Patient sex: F
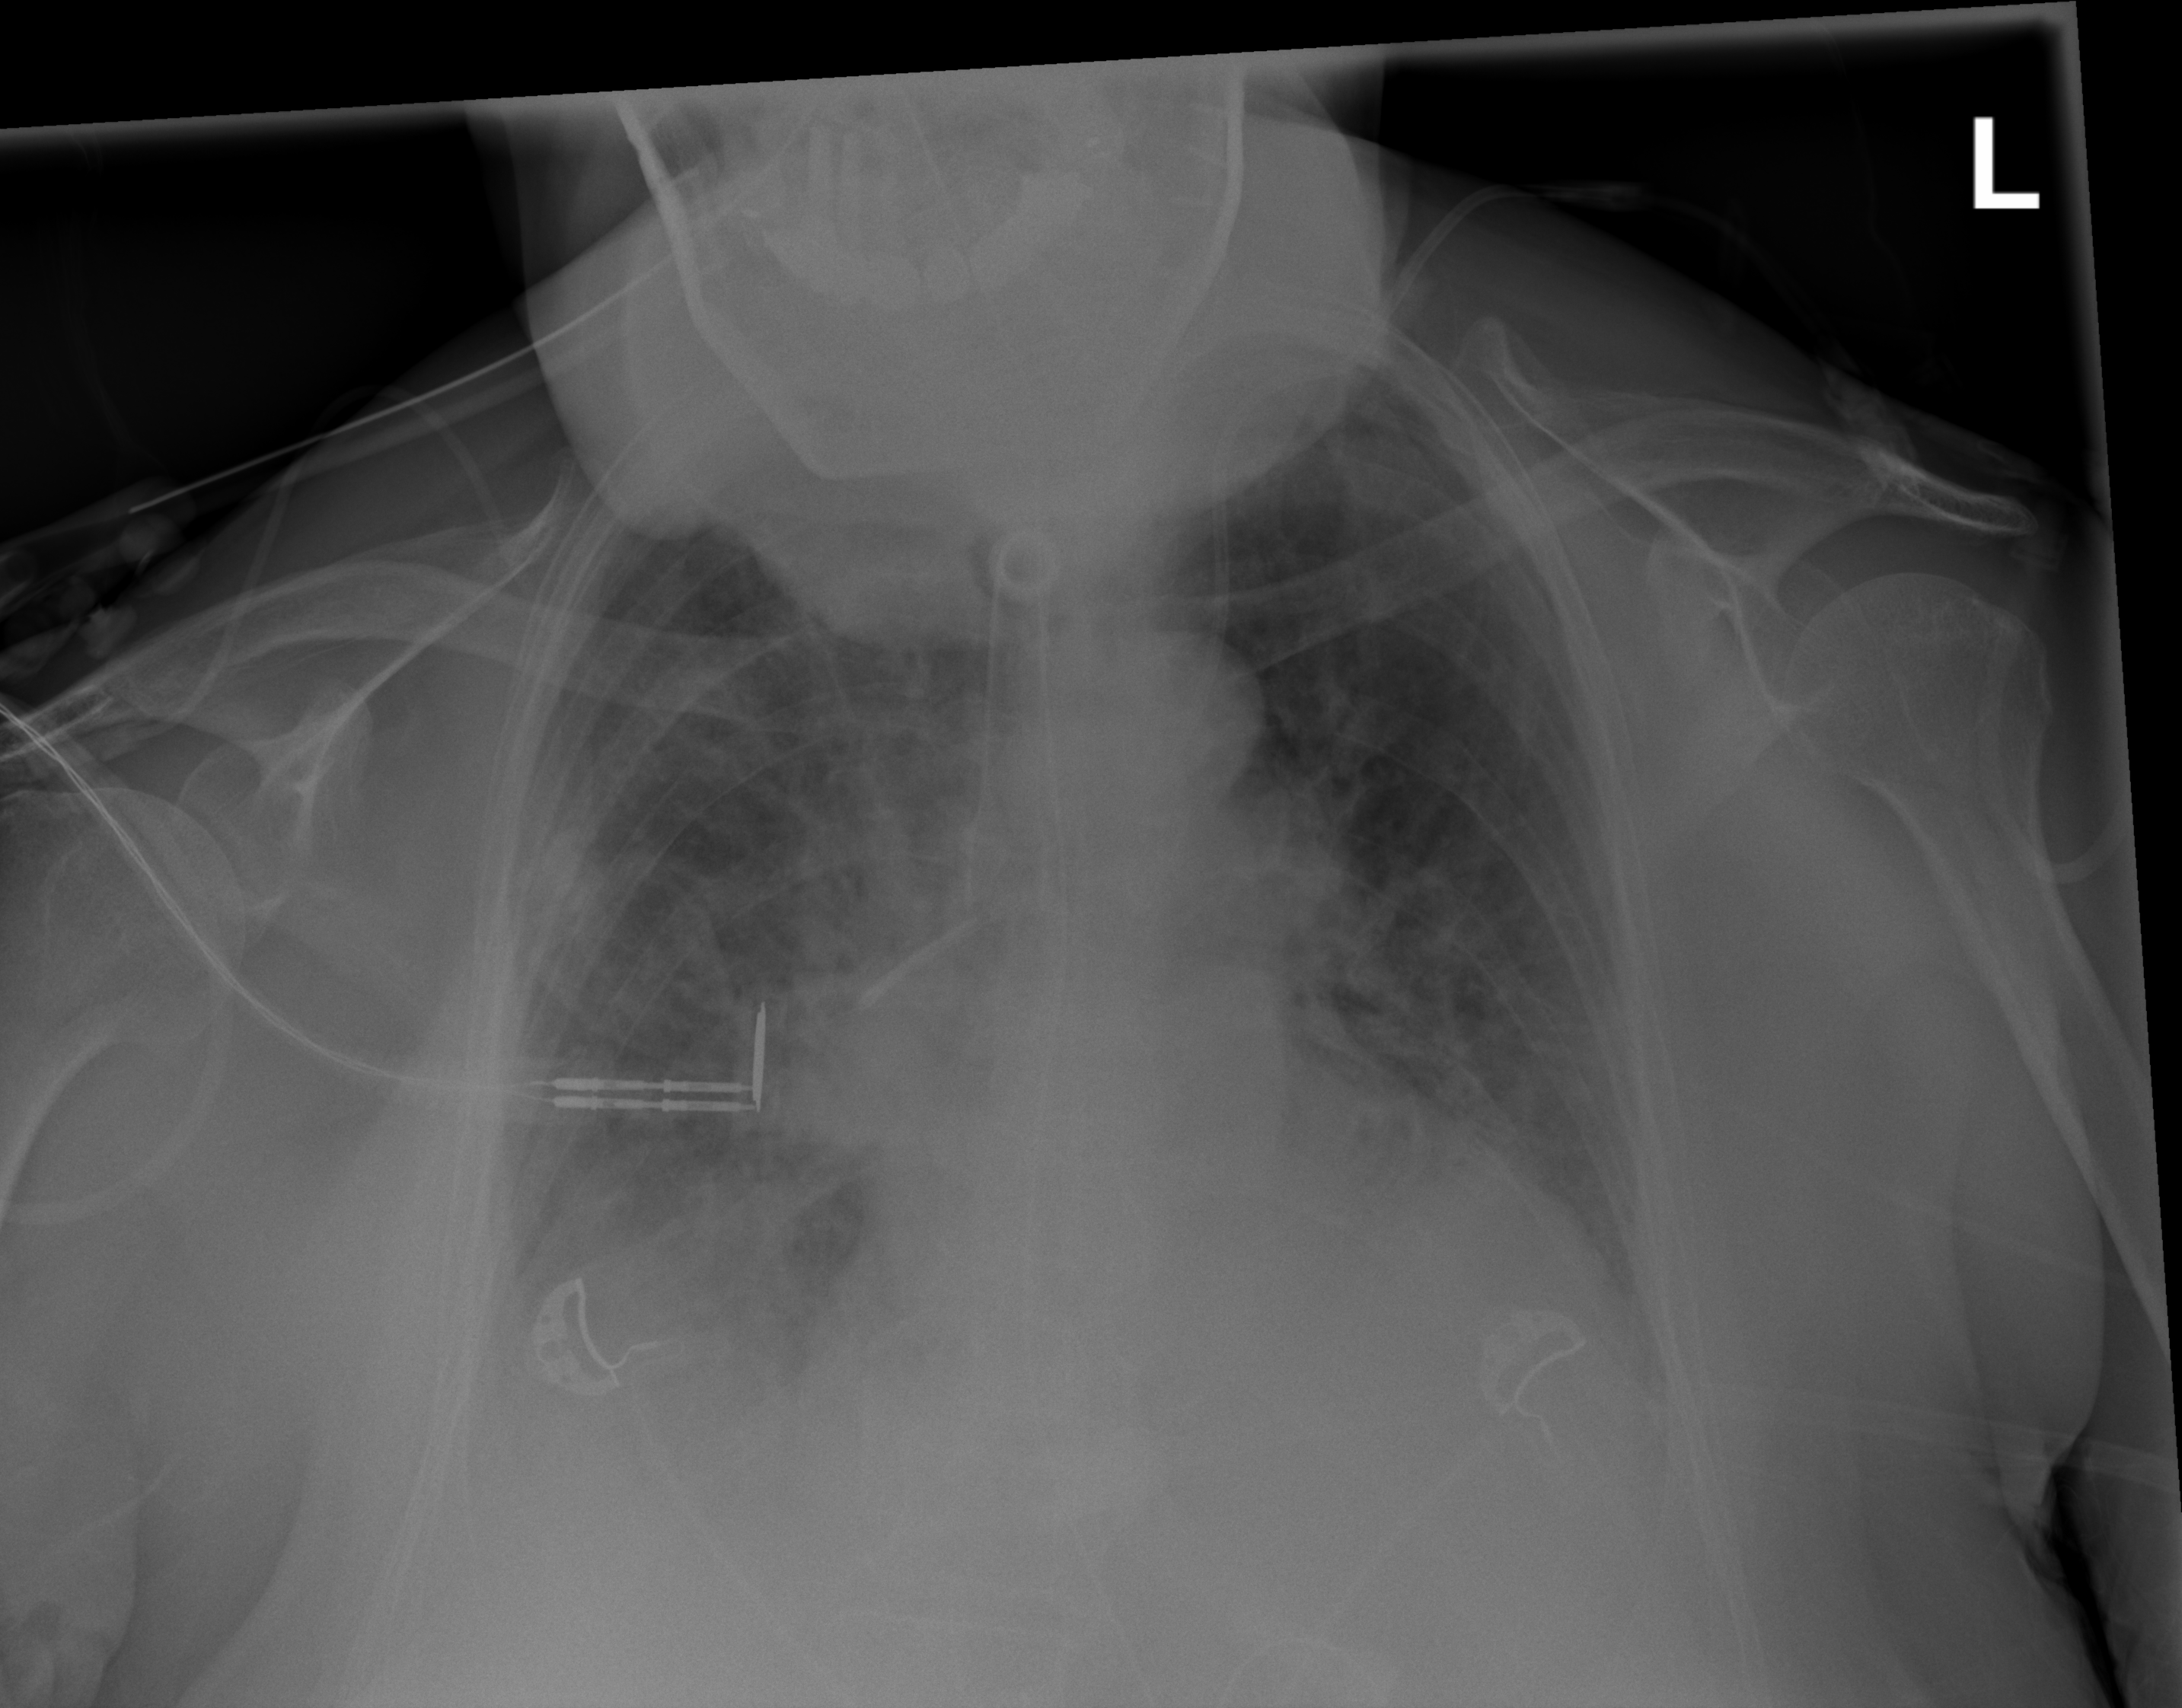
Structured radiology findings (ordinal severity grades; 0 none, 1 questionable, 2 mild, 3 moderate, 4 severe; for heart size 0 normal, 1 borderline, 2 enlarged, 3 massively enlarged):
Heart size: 2
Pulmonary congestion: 0
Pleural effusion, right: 3
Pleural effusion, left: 2
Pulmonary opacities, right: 3
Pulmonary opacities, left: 3
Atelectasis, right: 3
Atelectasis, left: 2